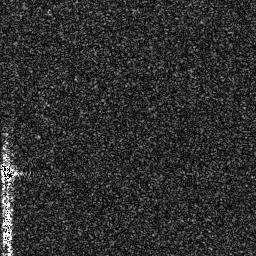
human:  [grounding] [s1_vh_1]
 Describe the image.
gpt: In the satellite image, there is  <ref>1 small ship </ref> <box>[[0, 62, 6, 71, 0]]</box> located at left.